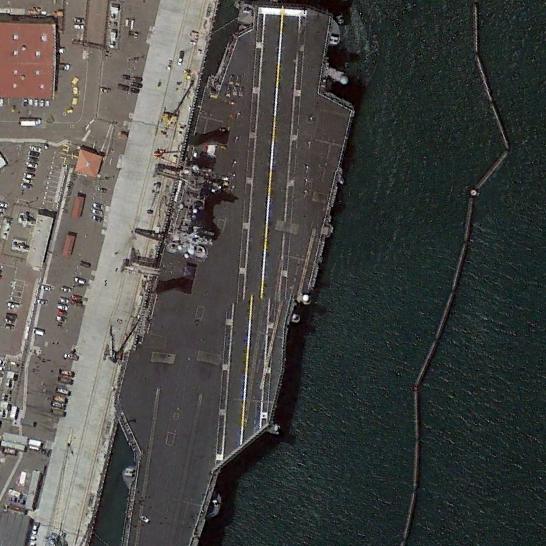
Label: aircraft_carrier